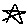
Label: star